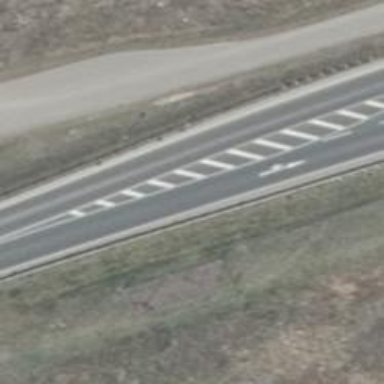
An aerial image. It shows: Asphalt primary motorway.